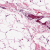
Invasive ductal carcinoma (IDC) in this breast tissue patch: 0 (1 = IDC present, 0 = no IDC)